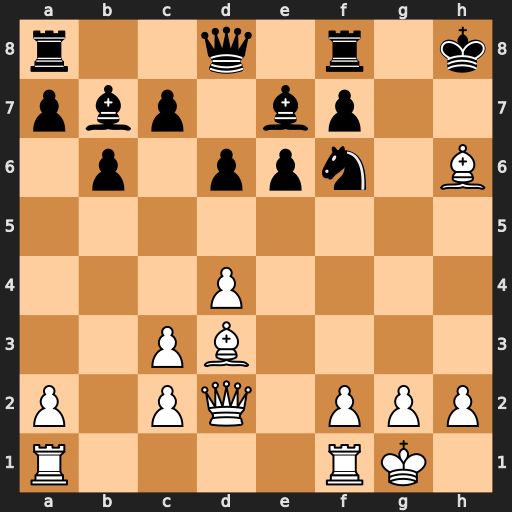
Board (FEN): r2q1r1k/pbp1bp2/1p1ppn1B/8/3P4/2PB4/P1PQ1PPP/R4RK1
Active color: w
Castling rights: -
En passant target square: -
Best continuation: Bg7+ Kxg7 Qg5+